Question: <URL>
In the Table Editor example described in the above link, EDITABLECOLUMN is set to "1", i.e. edit second column of the table.
If i want to edit the first column i changed that variable to "0", and when i try to edit that column(1st) in the table, the second column value disappears. I mean the Text widget which is being created so as to serve as a listener for the cell, it occupying the next column as well.

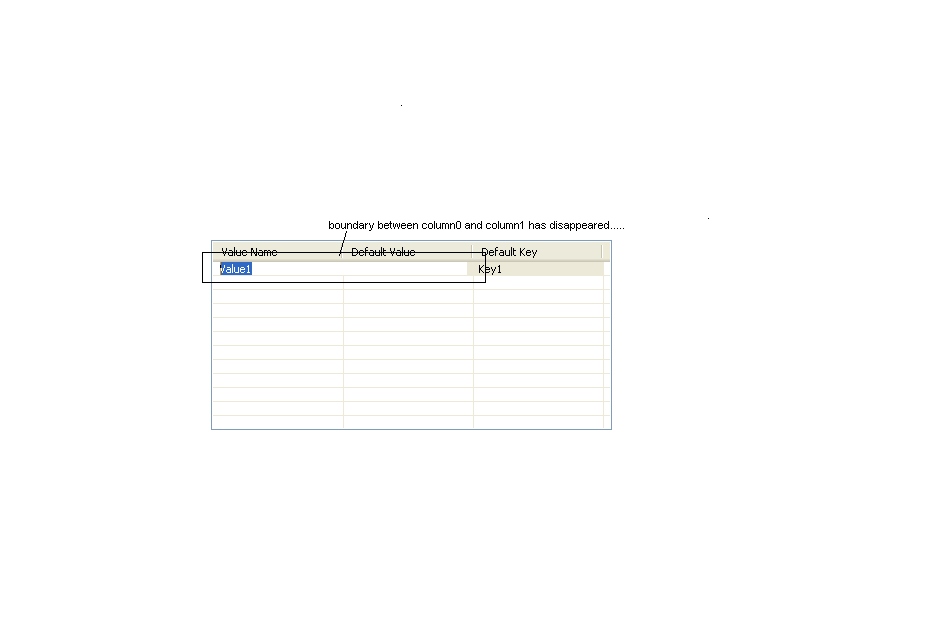
Answer: Do you perhaps have following line in your code?
> editor.minimumWidth = 250;